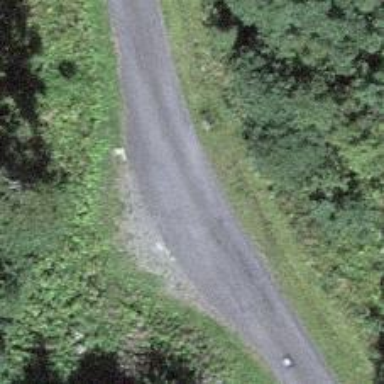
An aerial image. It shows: Passing place on the road.